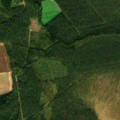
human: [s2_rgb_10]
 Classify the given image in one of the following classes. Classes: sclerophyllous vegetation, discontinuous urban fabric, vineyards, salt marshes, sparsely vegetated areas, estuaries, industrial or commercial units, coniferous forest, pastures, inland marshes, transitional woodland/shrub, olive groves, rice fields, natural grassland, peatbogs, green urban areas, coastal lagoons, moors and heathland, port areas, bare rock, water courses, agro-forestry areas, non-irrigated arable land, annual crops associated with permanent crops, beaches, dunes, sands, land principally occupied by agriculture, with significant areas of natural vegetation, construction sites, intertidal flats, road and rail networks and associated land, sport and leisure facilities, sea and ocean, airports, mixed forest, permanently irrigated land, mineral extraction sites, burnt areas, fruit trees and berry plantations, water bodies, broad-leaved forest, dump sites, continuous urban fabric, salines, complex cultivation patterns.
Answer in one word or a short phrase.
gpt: non-irrigated arable land, coniferous forest, mixed forest